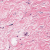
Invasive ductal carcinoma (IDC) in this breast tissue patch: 0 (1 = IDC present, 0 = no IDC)